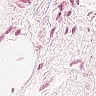
Metastatic tissue present: no